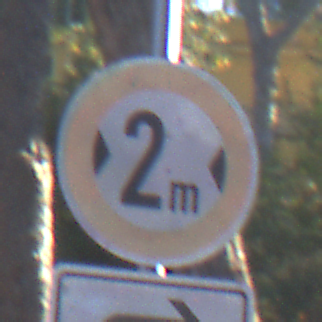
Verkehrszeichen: TatsaechlicheBreite2
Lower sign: RichtungsangabeDurchPfeile5
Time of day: MorningAfternoon
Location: Outdoor (Suburban)
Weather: Clear
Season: NotSpecified
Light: Natural